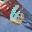
Label: 6